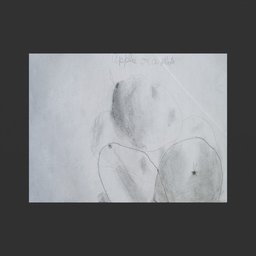
Label: decoration